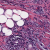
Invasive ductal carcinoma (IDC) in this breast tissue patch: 0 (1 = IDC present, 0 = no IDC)